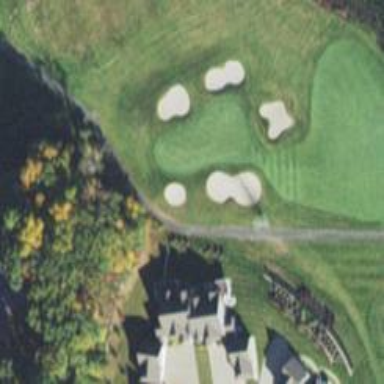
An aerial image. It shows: Path used for both walking and golf.